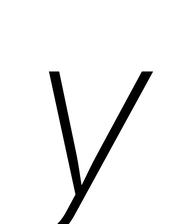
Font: Inter-Italic_ExtraLight_Italic